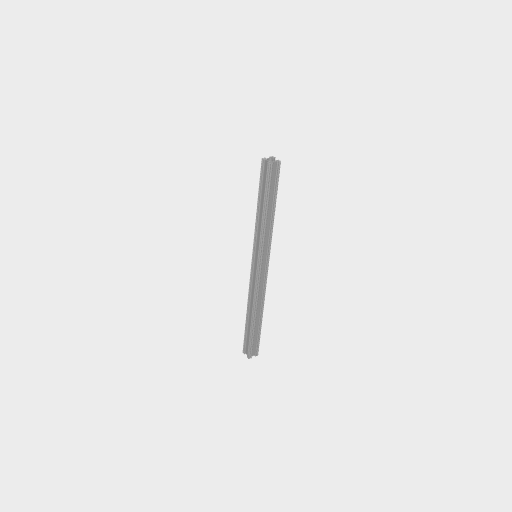
Part: OpenGoRAIL432